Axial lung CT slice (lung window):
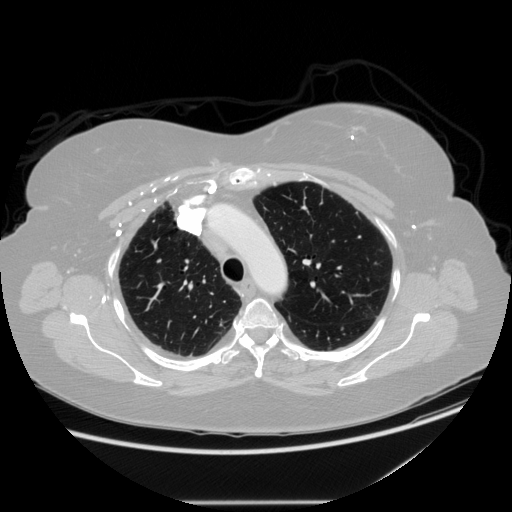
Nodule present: no